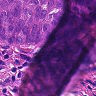
Metastatic tissue present: yes